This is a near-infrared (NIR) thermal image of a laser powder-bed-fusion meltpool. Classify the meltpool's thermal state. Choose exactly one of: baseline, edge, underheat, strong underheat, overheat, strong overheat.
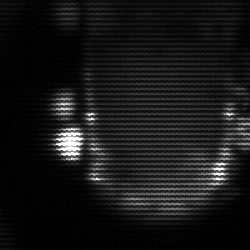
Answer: baseline